Question: This is my URL:
'''
http://serverHost:port/projectName/public/restaurants/create
'''
This is the error message:
'''
Open: UrlToProjectootstrap\compiled.php
if (!is_null($route)) {
return $route->bind($request);
}
$others = $this->checkForAlternateVerbs($request);
if (count($others) > 0) {
return $this->getOtherMethodsRoute($request, $others);
}
throw new NotFoundHttpException();
}
protected function checkForAlternateVerbs($request)
'''
Though the route does exist like this:
'''
Route::resource('restaurants', 'RestaurantsController');
'''
and the controller 'RestaurantsController' has this method:
'''
public function create()
{
return View::make('restaurants.create');
}
'''
and the view absolutely exists. What am I doing wrong please?
I am working on Laravel 4.2.3 on Windows 7.
Also, I noticed these 'lock' signs. is this wrong?

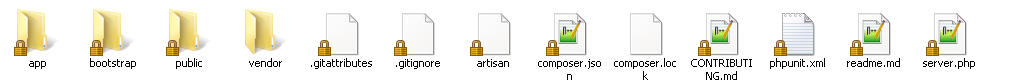
Answer: I found the problem myself
The project name has a capital letter case and I was calling it small letter :)